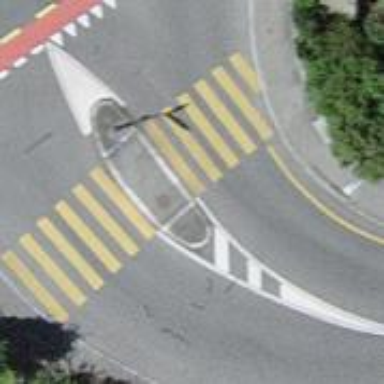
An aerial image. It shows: Kerb serving as barrier.